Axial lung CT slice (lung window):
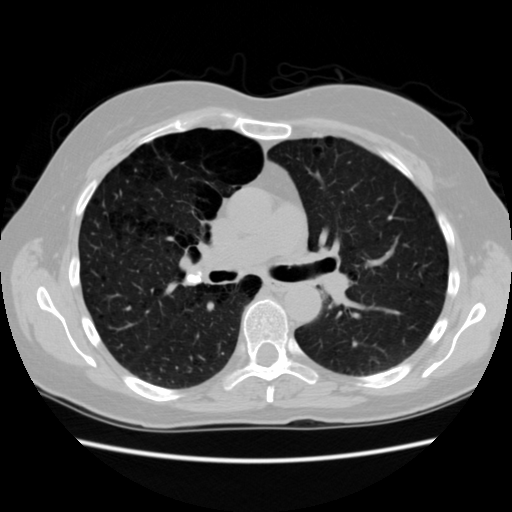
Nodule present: no